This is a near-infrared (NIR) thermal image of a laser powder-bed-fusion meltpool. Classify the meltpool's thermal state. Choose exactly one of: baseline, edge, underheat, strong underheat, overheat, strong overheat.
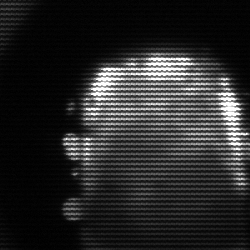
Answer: baseline